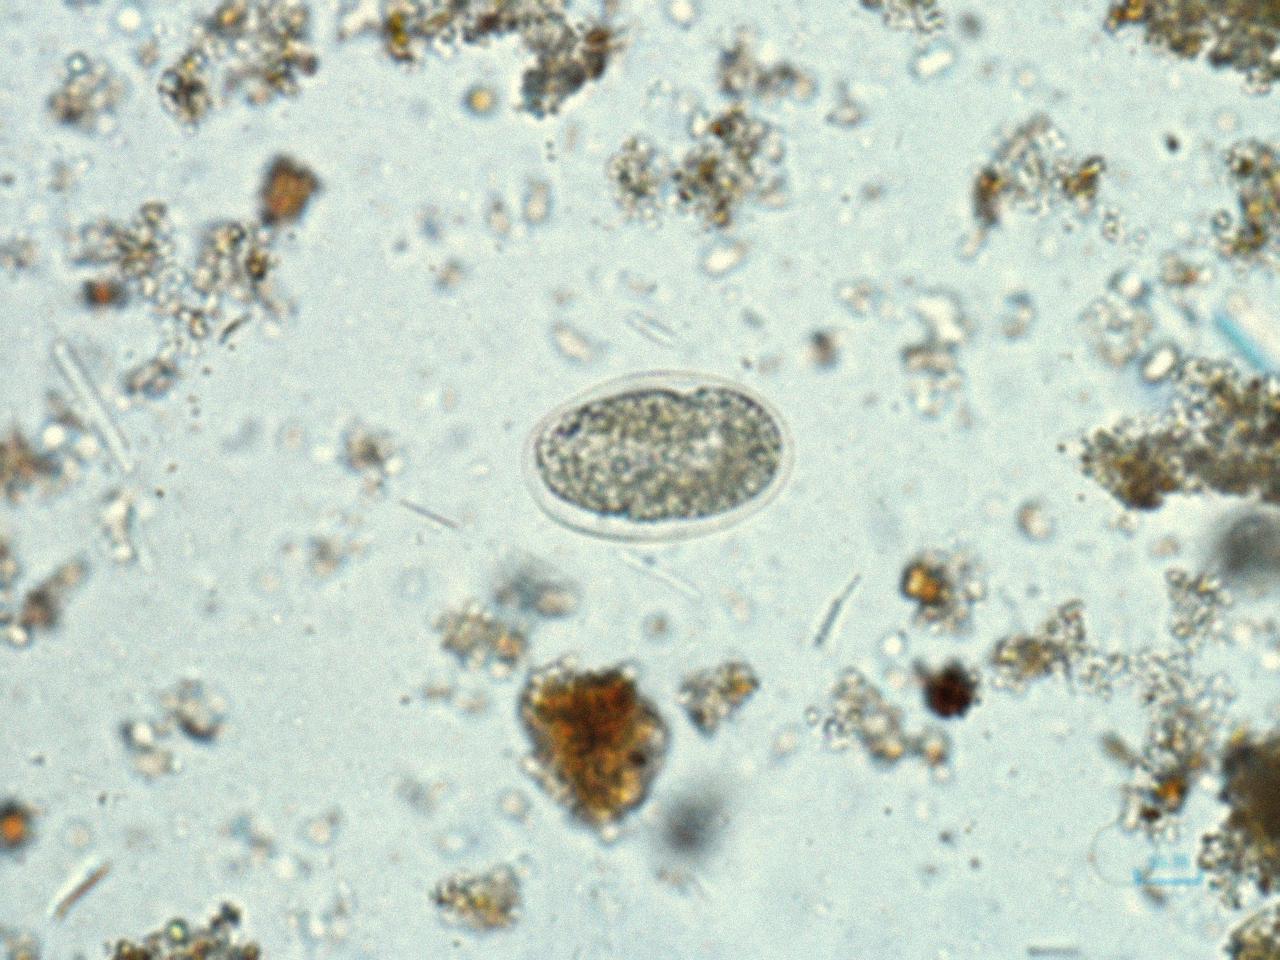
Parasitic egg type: Hookworm egg